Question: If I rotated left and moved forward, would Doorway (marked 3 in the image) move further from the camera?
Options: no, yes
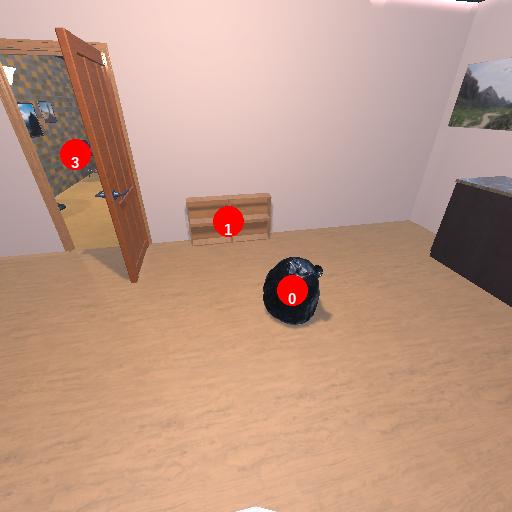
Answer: no